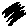
Label: zigzag